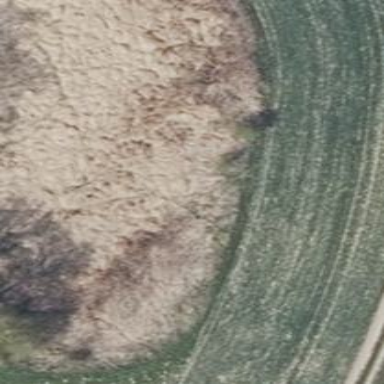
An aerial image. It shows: Area covered with grass.